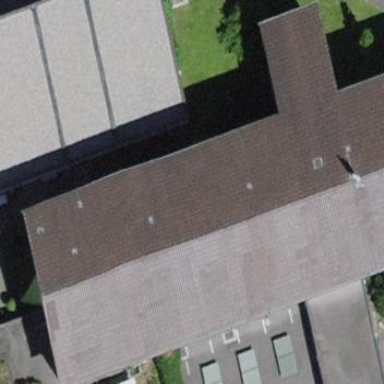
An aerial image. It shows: School building.